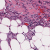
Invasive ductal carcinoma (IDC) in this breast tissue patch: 1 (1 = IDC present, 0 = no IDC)